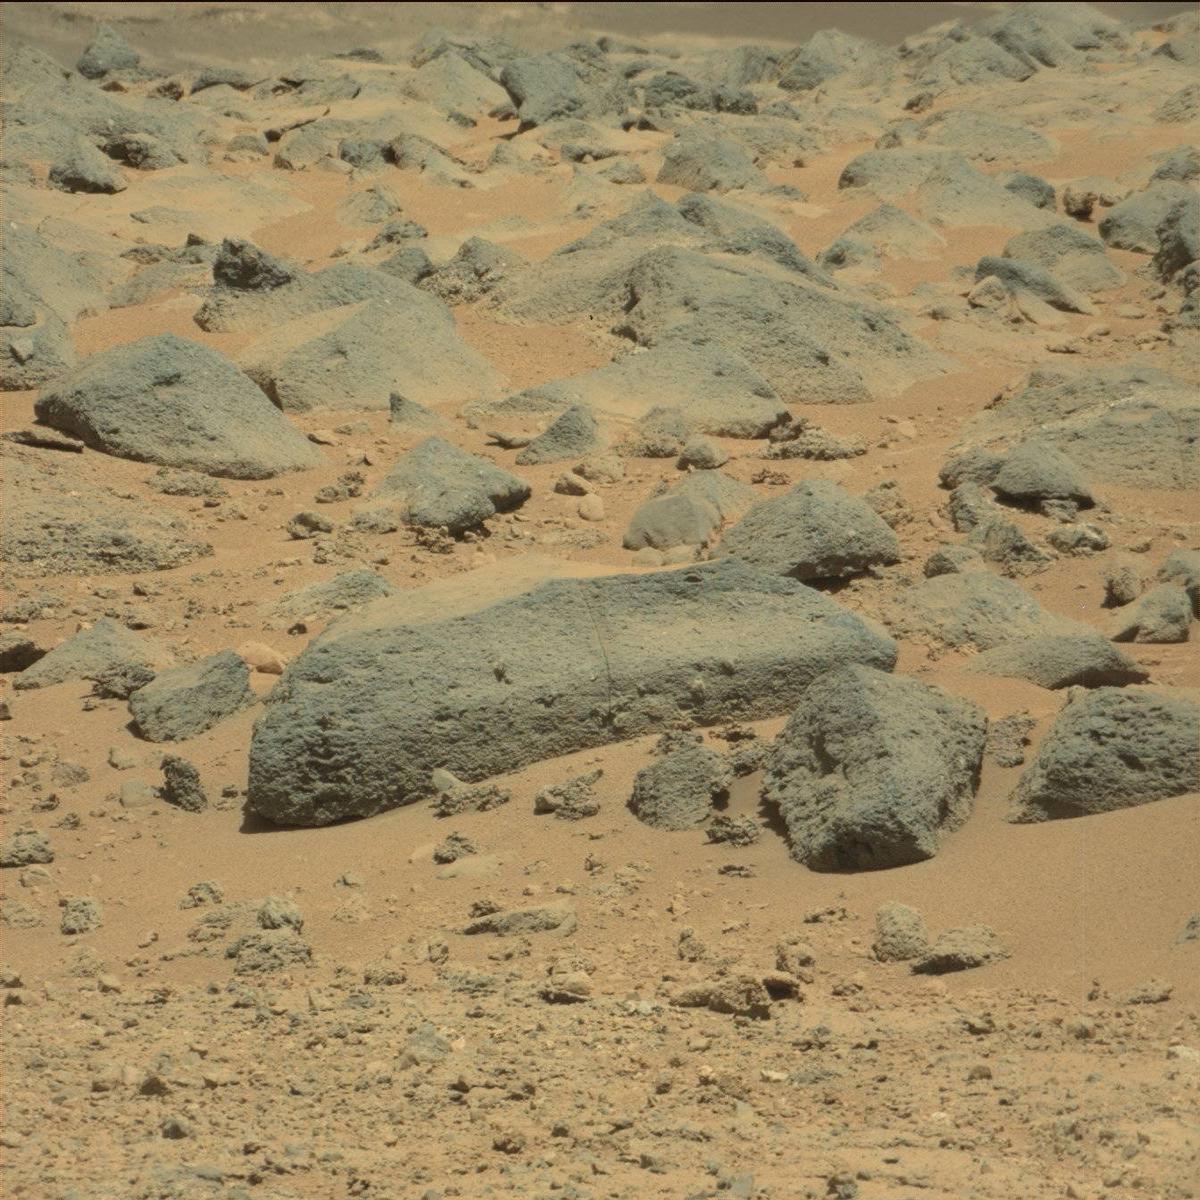
Terrain classes present: Bedrock, Ridge, Sand / Soil